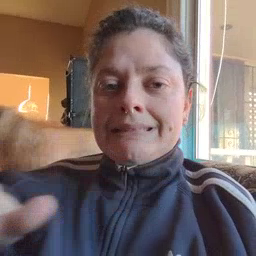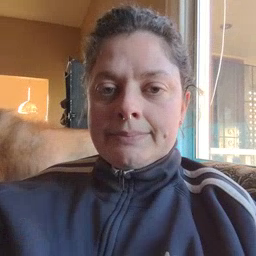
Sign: clean